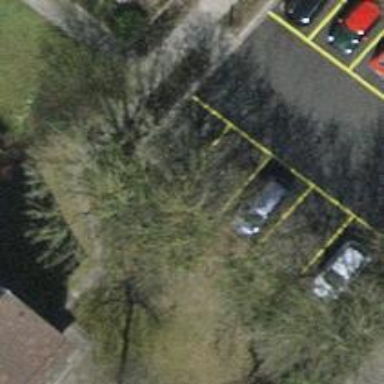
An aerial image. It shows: Urban tree adds touch of nature to the surroundings.